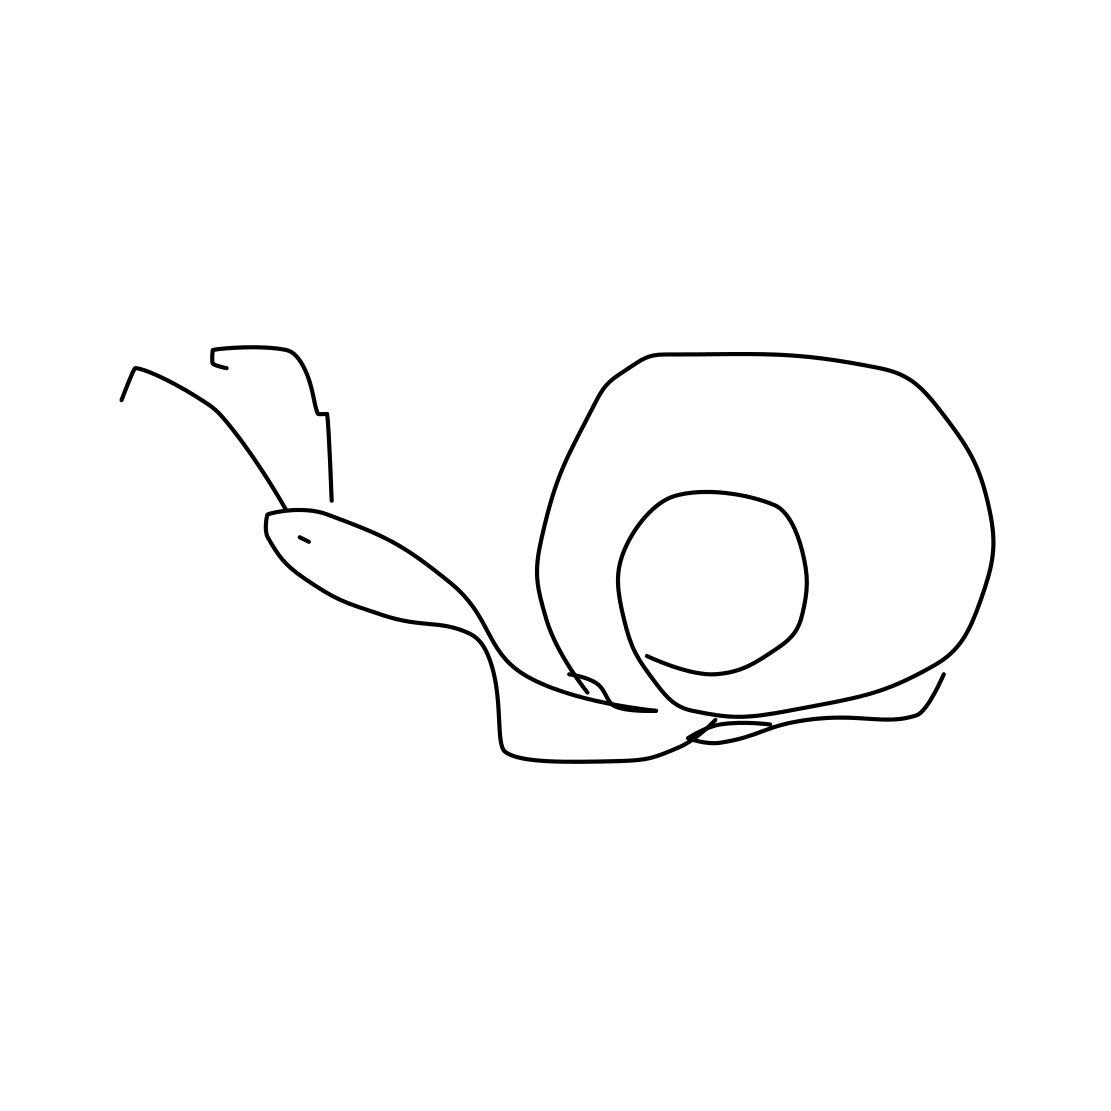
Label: snail